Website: crate-barrel
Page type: gifting
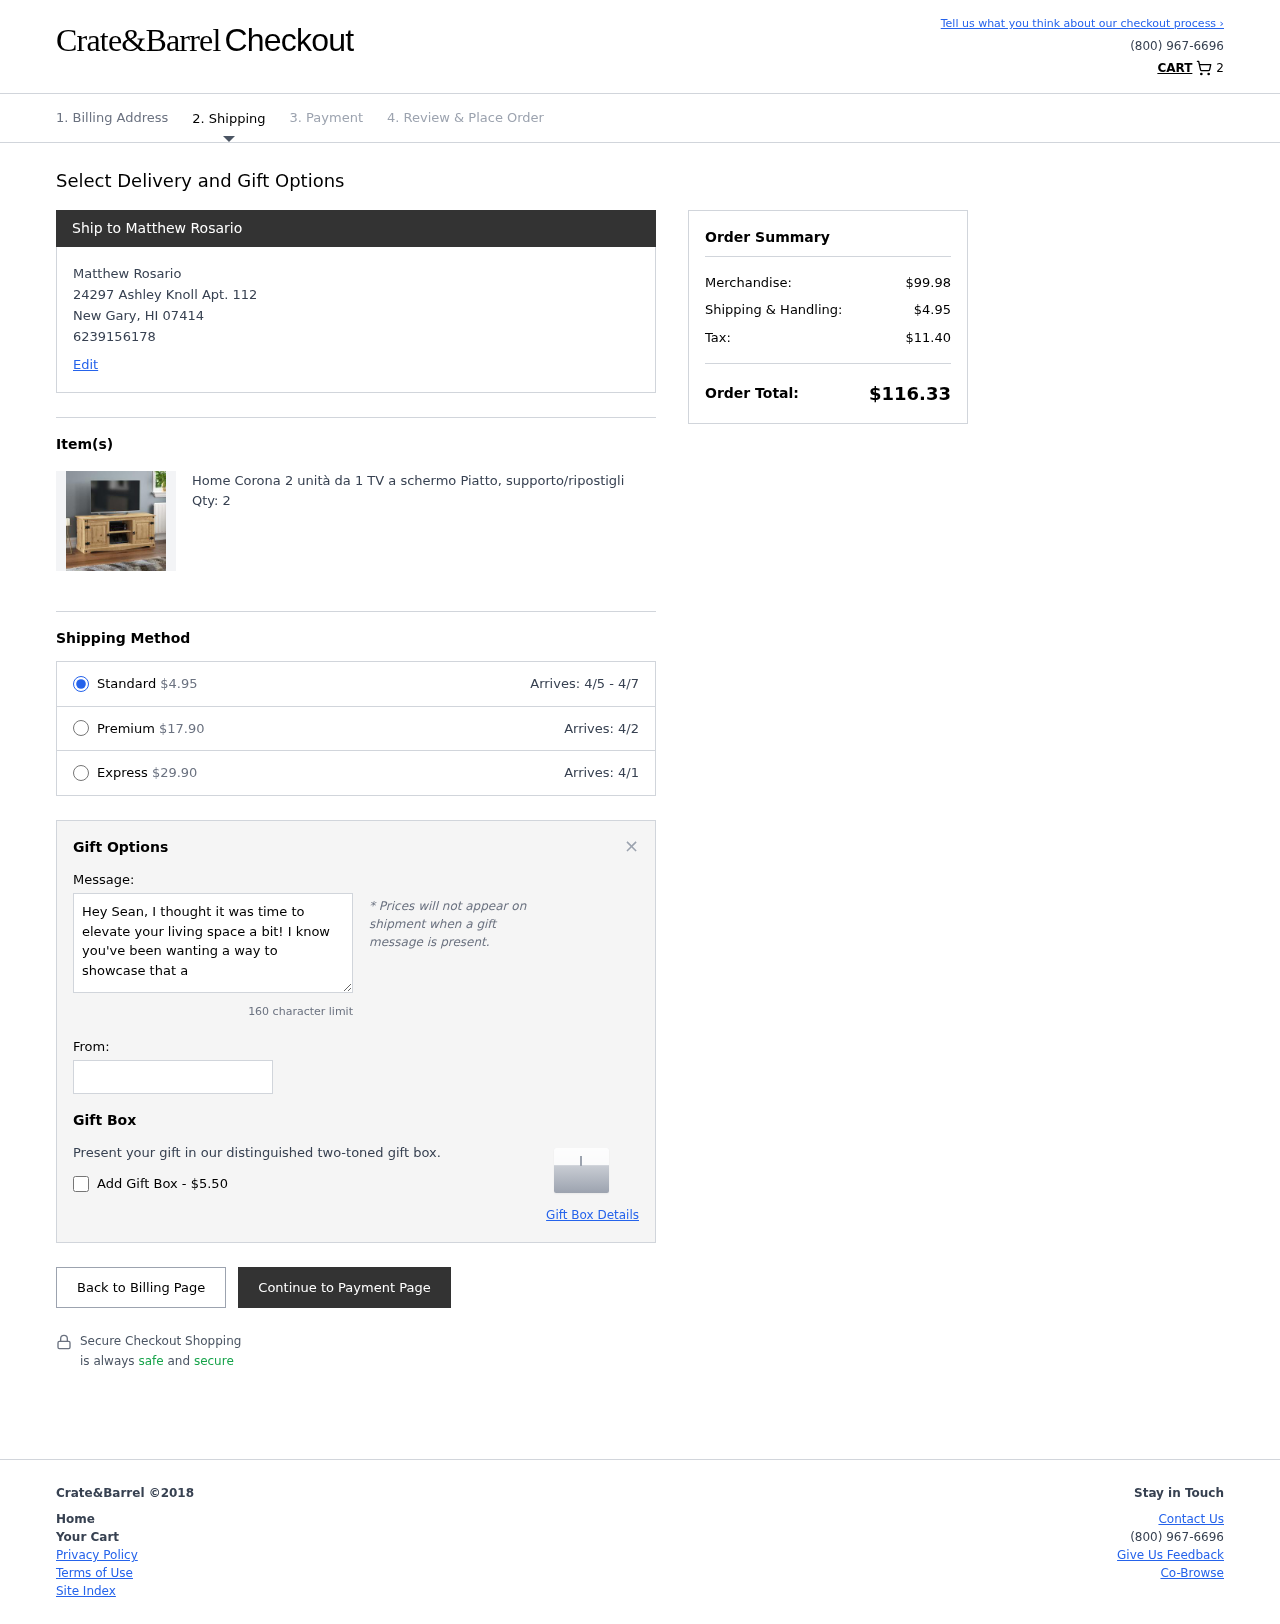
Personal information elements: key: PII_CITY
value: New Gary
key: PII_FULLNAME
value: Matthew Rosario
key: PII_GIFT_FIRSTNAME
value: Sean
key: PII_GIFT_MESSAGE
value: Hey Sean, I thought it was time to elevate your living space a bit! I know you've been wanting a way to showcase that awesome TV of yours, so here’s something to help you out. Enjoy!
Matthew
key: PII_PHONE
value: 6239156178
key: PII_POSTCODE
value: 07414
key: PII_STATE_ABBR
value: HI
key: PII_STREET
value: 24297 Ashley Knoll Apt. 112
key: PII_FULLNAME2
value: Matthew Rosario
Product elements: key: PRODUCT1_NAME
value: Home Corona 2 unità da 1 TV a schermo Piatto, supporto/ripostigli
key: PRODUCT1_QUANTITY
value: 2
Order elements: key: ORDER_NUM_ITEMS
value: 2
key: ORDER_SHIPPING_COST
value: $4.95
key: ORDER_DELIVERY_DATE_RANGE
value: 4/5 - 4/7
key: ORDER_PREMIUM_SHIPPING
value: $17.90
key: ORDER_PREMIUM_DATE
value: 4/2
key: ORDER_EXPRESS_SHIPPING
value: $29.90
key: ORDER_EXPRESS_DATE
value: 4/1
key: ORDER_SUBTOTAL
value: $99.98
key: ORDER_TAX
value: $11.40
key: ORDER_TOTAL
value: $116.33